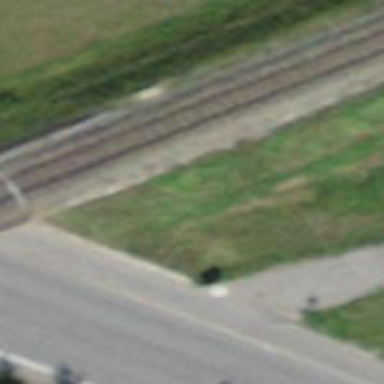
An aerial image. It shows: Narrow-gauge railway bridge with electrified tracks and single track passing over it.